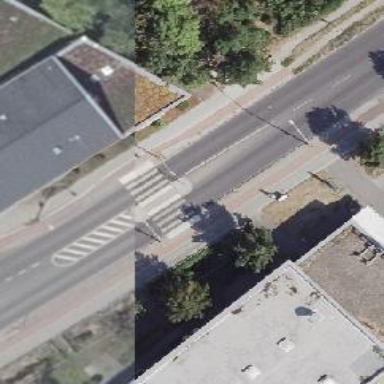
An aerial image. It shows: Marked zebra crossing with island.